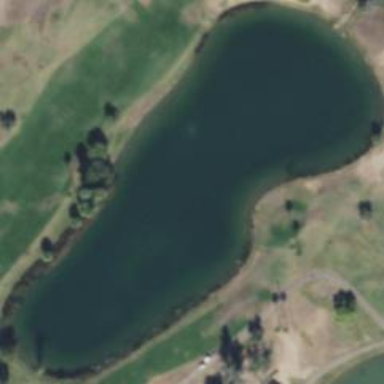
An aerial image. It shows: Water hazard on golf course. The hazard is natural water feature.